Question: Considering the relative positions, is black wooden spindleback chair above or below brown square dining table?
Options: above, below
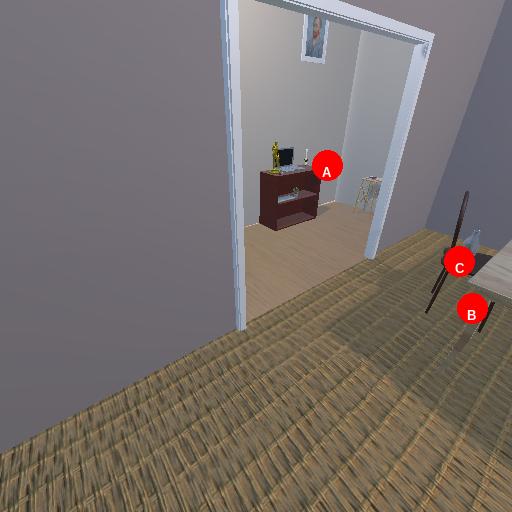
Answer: above